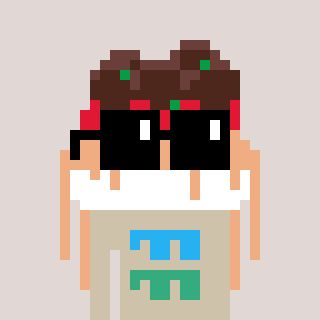
a pixel art character with square black sunglasses, a spaghetti-shaped head and a bege-colored body on a warm background